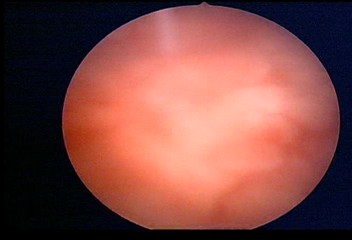
Modality: WLC
Class: Normal mucosa
Bladder cancer association: No